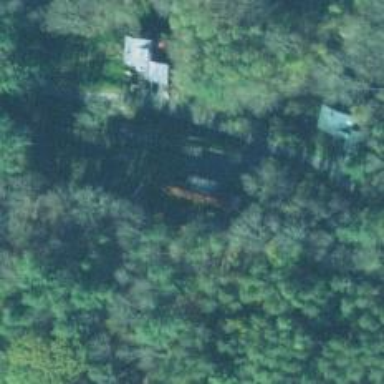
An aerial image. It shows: Simple house.